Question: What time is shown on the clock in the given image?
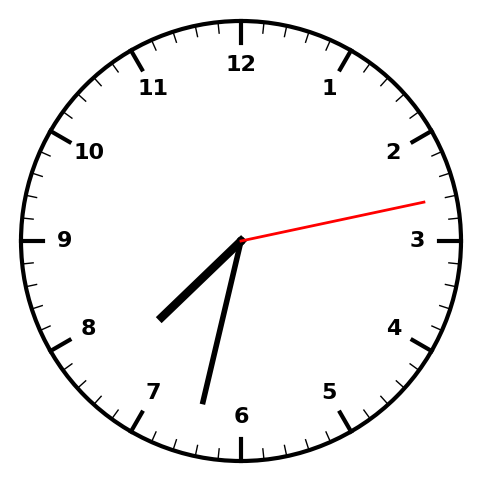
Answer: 07:32:13